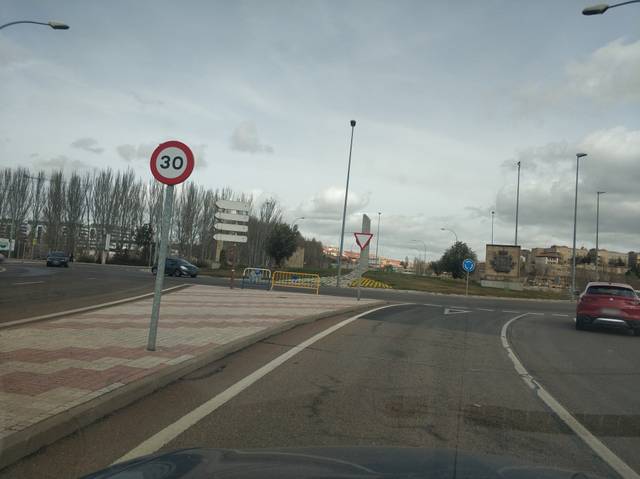
Region: Spain
Coordinates: 40.957, -5.676